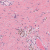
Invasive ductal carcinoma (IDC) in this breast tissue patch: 0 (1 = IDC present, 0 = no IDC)